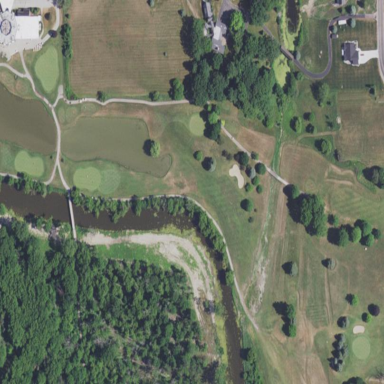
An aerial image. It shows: Grassy area designated as golf fairway.